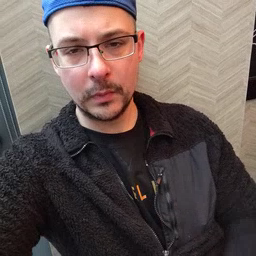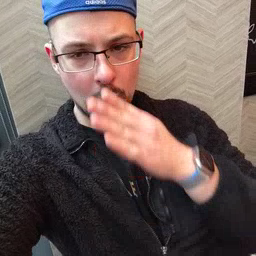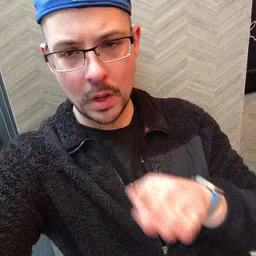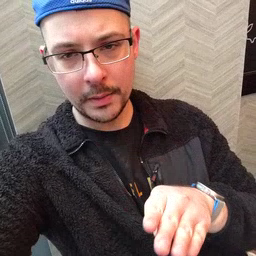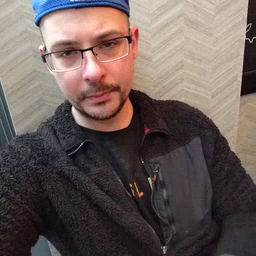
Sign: quiet